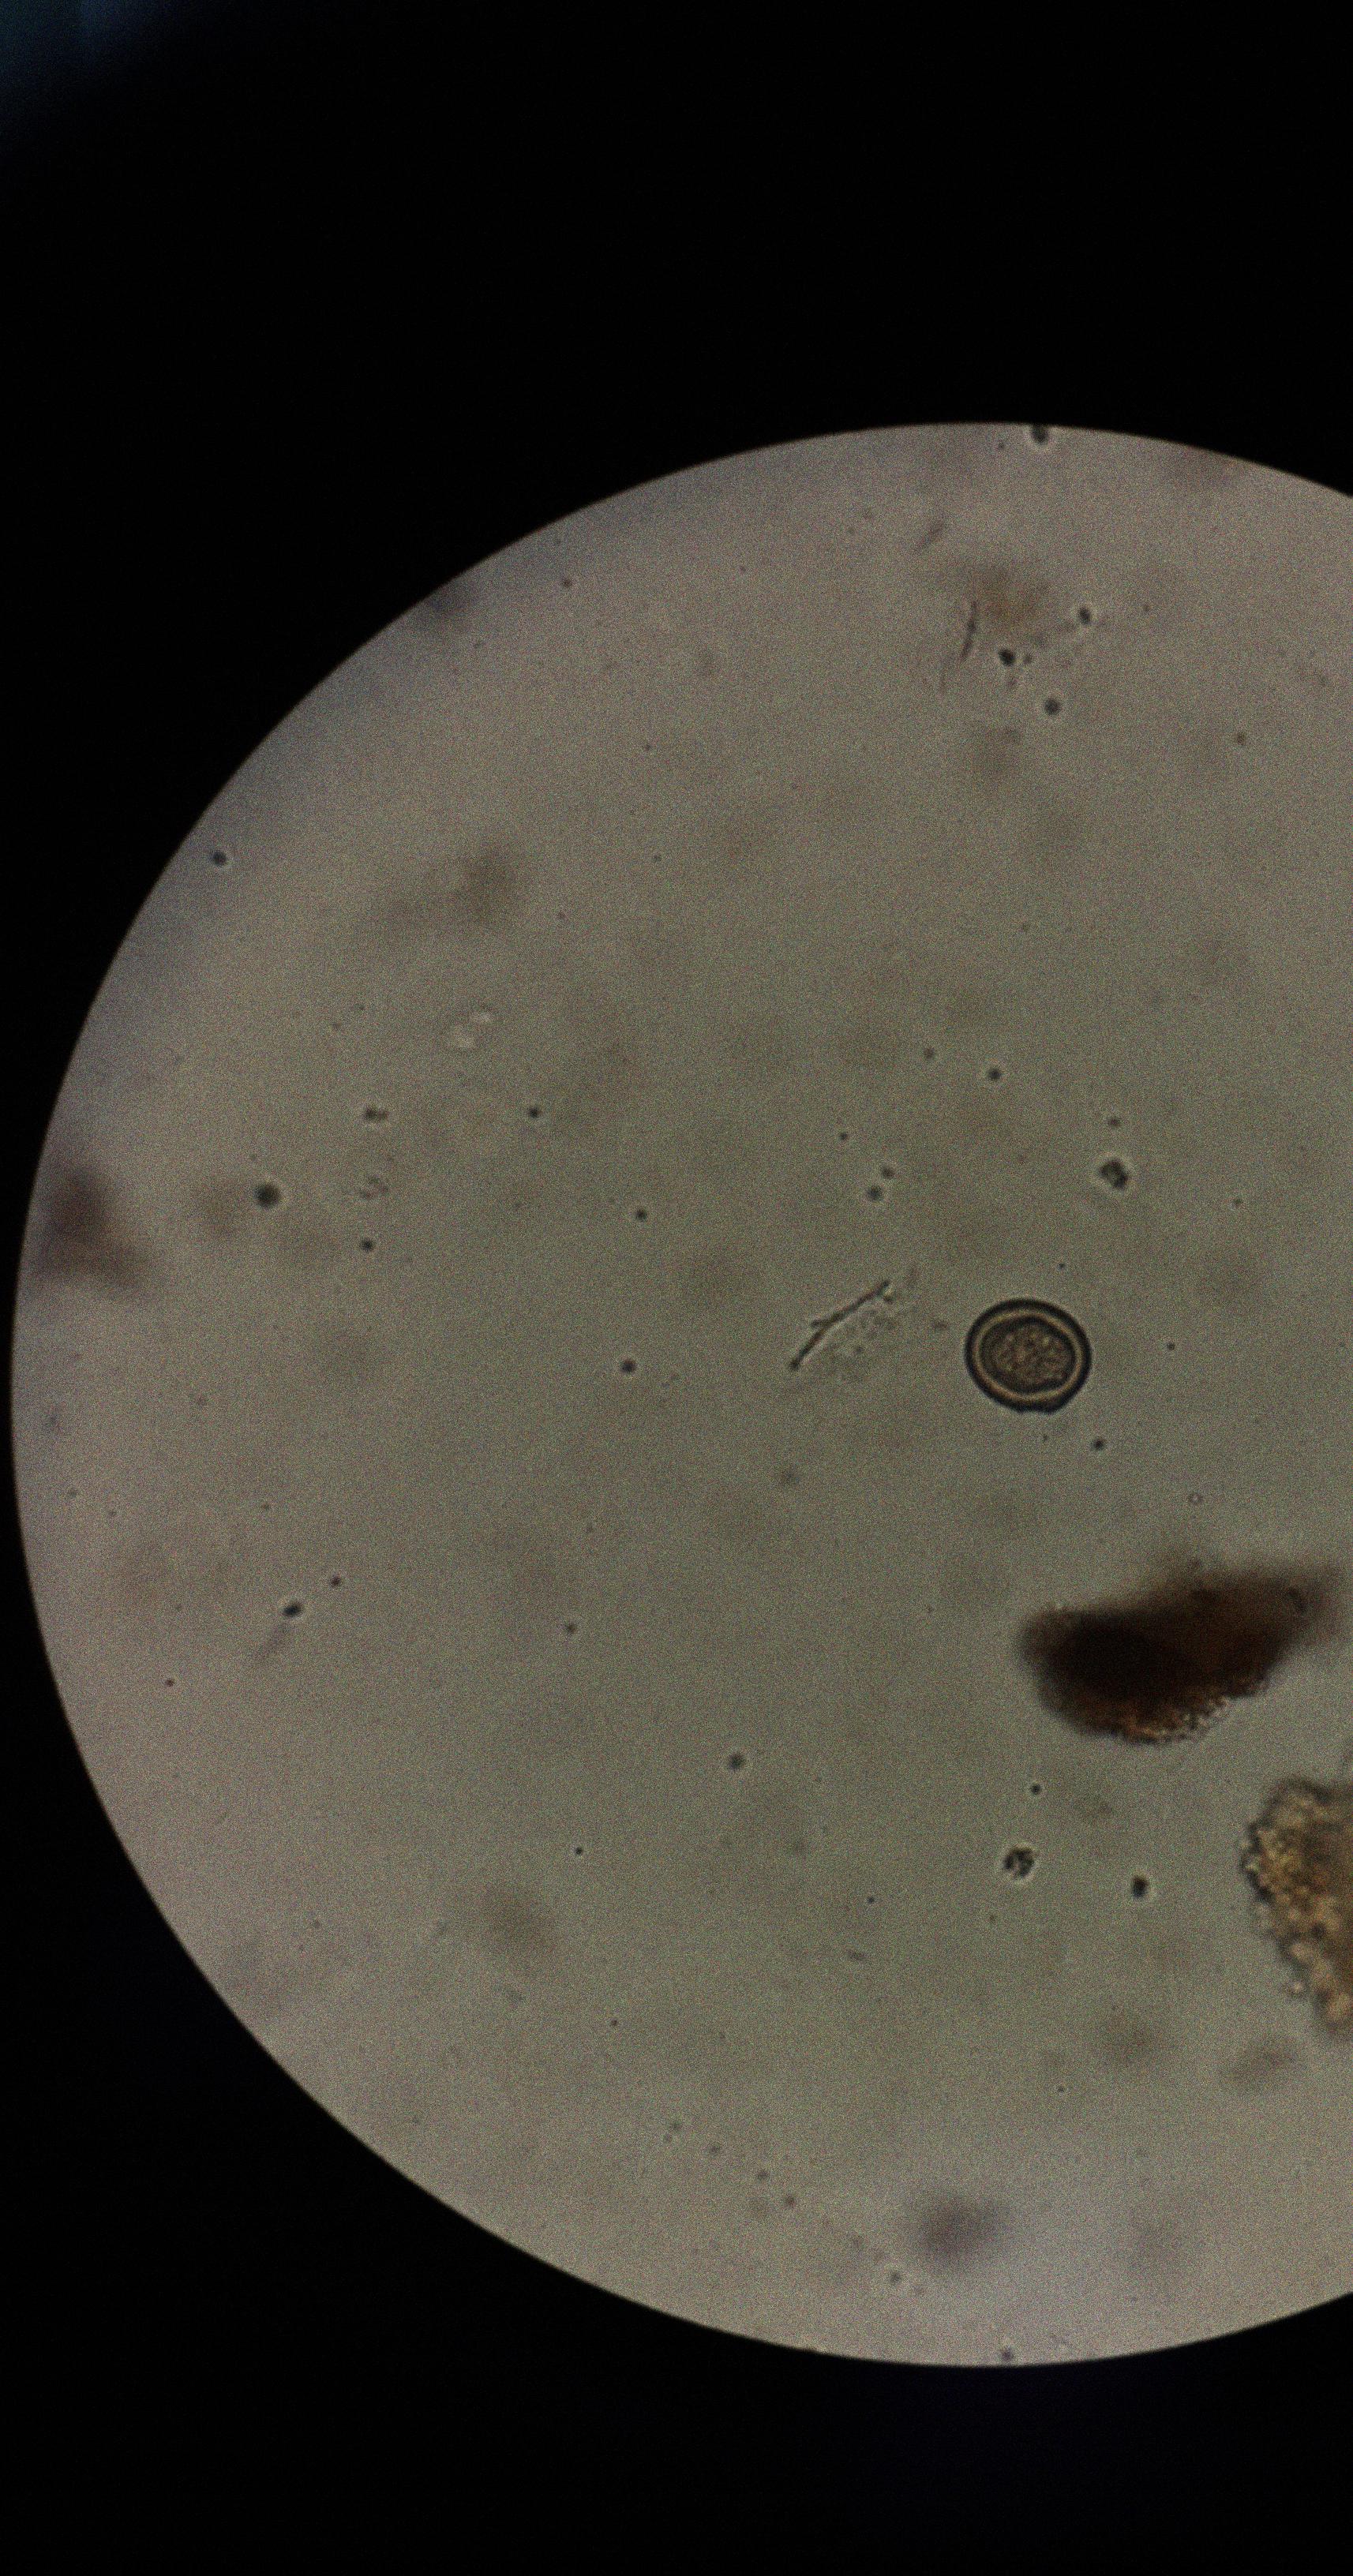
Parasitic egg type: Taenia spp. egg